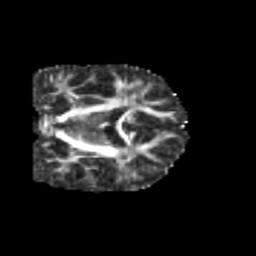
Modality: FA
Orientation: coronal
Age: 11
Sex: male
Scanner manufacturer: siemens
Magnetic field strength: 3 T
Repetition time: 3.8 s
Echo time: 0.07 s